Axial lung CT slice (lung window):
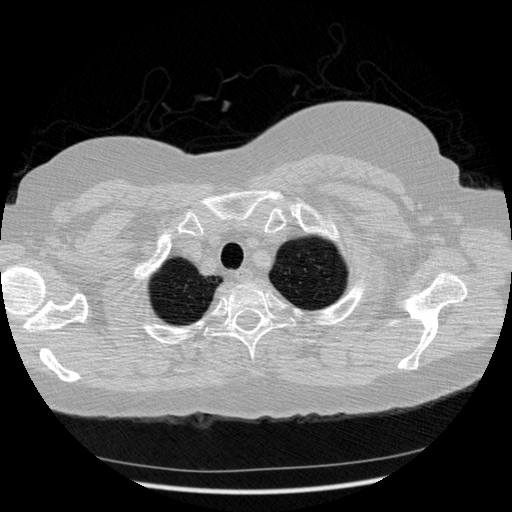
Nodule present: no